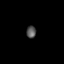
Tissue: prostate
Cell type: B cells
Senescence score: 0.7858
Nuclear area (px): 117
Mean DAPI intensity: 83.803